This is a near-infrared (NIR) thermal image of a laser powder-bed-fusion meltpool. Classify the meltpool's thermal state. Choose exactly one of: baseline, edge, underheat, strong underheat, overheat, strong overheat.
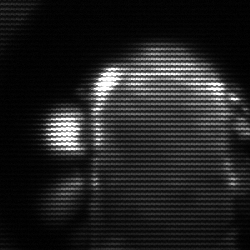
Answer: baseline